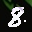
Label: 8